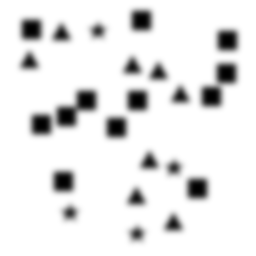
Squares: 12
Triangles: 8
Stars: 4
Total shapes: 24